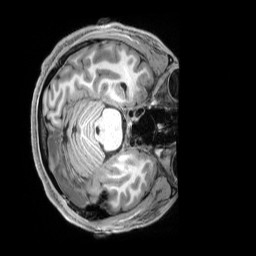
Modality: T1w
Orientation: axial
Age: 30
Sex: male
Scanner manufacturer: siemens
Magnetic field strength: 3 T
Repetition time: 2.3 s
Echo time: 0.00229 s